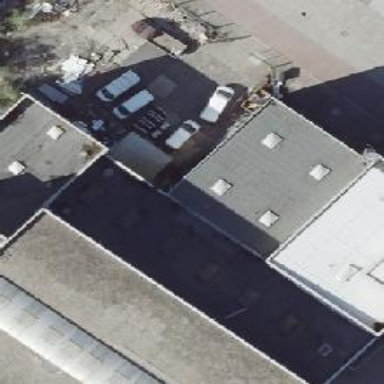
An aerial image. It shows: Building with flat roof.